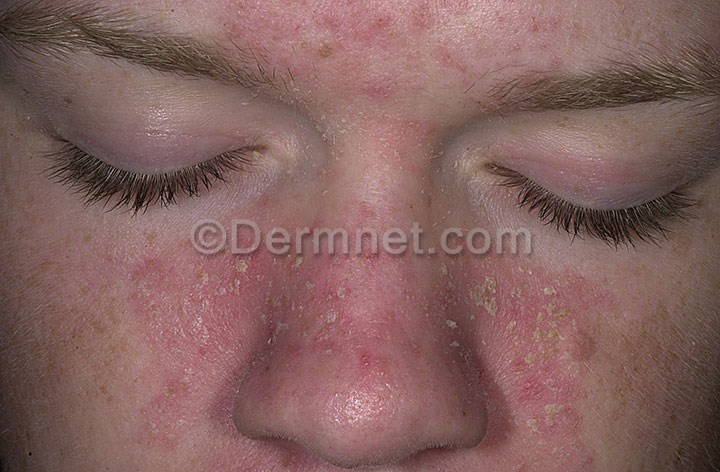
Disease: Psoriasis pictures Lichen Planus and related diseases